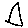
Label: triangle